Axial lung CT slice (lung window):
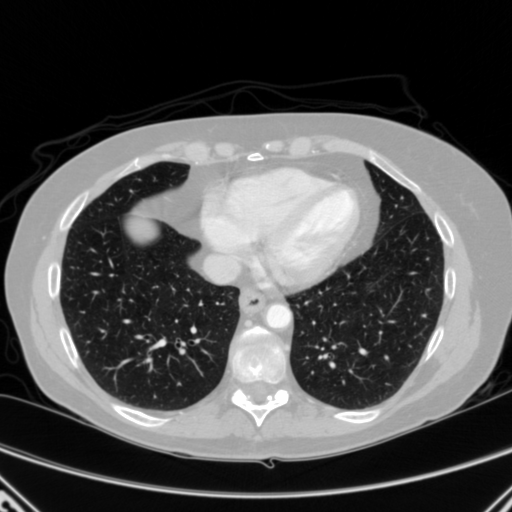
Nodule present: no